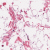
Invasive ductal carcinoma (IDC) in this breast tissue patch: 0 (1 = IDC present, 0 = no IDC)